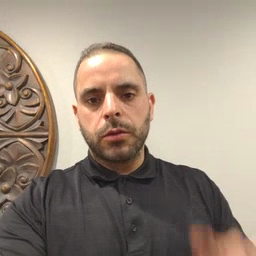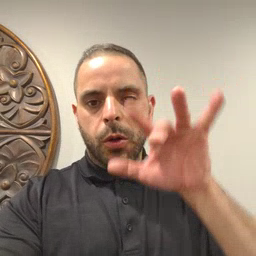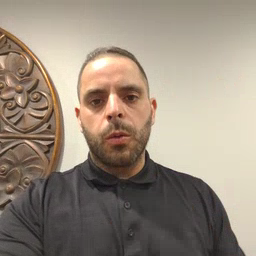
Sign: snow